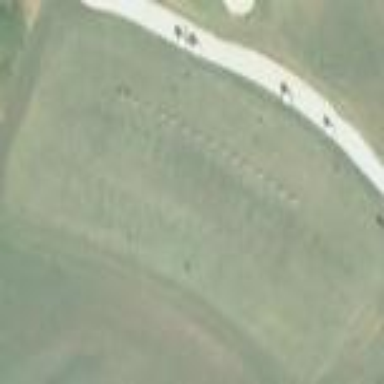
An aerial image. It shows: Golf tee on grassy land.